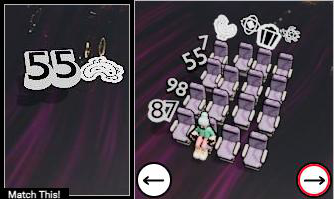
Task: seats
Answer: no